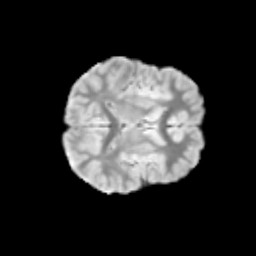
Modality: T2w
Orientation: axial
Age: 9
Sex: female
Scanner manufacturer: siemens
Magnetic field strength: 3 T
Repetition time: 3.8 s
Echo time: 0.07 s